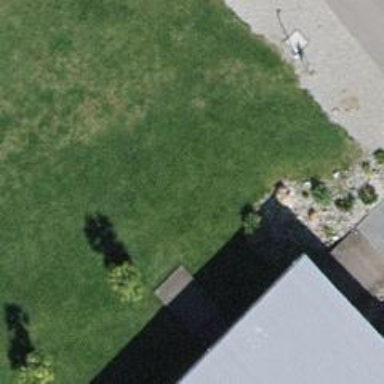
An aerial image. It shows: Outdoor scene.